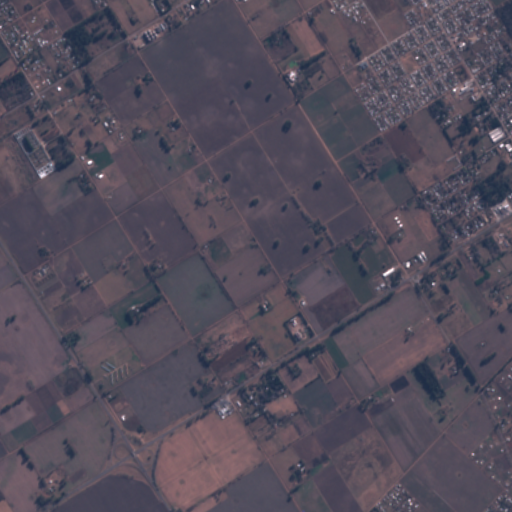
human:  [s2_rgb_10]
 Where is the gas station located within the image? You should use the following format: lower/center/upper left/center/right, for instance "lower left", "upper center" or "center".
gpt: The gas station is located in the center right of the image.
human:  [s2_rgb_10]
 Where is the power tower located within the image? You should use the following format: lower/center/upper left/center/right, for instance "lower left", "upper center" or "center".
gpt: The power tower is located in the upper left of the image.
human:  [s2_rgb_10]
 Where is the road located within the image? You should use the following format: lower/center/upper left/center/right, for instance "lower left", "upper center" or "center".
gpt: There is no road in the image.